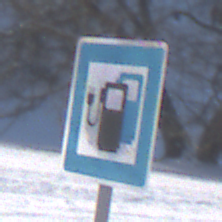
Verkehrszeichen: LadestationFuerElektrofahrzeuge
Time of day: MorningAfternoon
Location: Outdoor (Nature)
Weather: PartlyCloudy
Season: Winter
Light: Natural